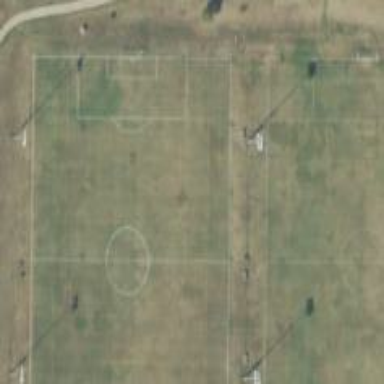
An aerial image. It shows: Soccer pitch for outdoor sports and leisure activities.